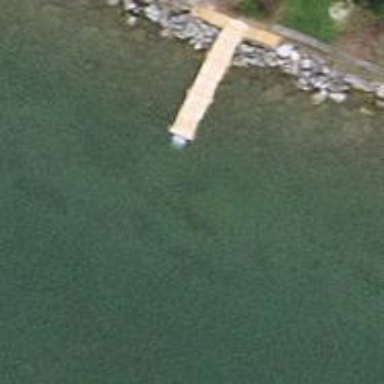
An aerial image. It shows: Man-made pier.